Question: I am writing a user script for youtube.com, and want to insert a button with the same look and feel as the other buttons on YouTube page. Things were working in the past, but have suddenly stopped working.
Have a look at the buttons in this image on top of any youtube video:

So I just noticed one thing in Firebug, these buttons include text and image sub-nodes, but are not rendering the images as simple as giving a source image url to them. The 'src' attribute of these images (the 'plus' sign image, or the 'down arrow' image) or all other such images have exactly the same URL (of a 1 x 1 image) : . But in the end they are rendered as all these different images. As a result, when I do the same in my buttons, all other CSS properties work fine, but the images are just blank.
I just want to know from html/javascript/css experts -
1. How are they doing this?
2. How to get these finally rendered images through CSS/javascript?
Thanks!
P.S. :
-In case a moderator wants to close this question saying it is not a programming question, it is. To know how can one achieve this kind of 'undetectable' html image thing, or how can a userscript still fetch that image through javascript/html/css.
- In case a moderator wants to close this question saying it is too specific (about youtube.com), it is not. It is a general question about HTML, but I have seen implemented only by YouTube so far. I am a novice.
Thanks,
Piyush
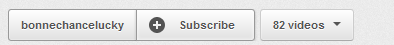
Answer: This technique is called CSS sprites. It is used to reduce the amount of HTTP requests.
Basically, you have only one image with all your icons (thus you only need to load one image from the server). You would use this image as a background image on your element that has a width/height defined to the size of the icon to display and play with the css properties 'background-position' to place the background at the top/left of the icon to display in the background image.
So the important parts are to:
- - -
YouTube is using the following image: <URL>

The image is 16px/16px sized and the top/left of the "plus" icon is at the position 97px/66px so they use the following background-position values:
'''
background-image: url(//s.ytimg.com/yt/imgbin/www-refresh-vflmpZ5kj.png);
background-position-x: -97px;
background-position-y: -66px;
width: 16px;
height: 16px;
'''
Further reading:
- <URL>
Generators:
- <URL>